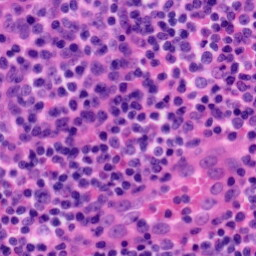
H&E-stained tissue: Tonsil